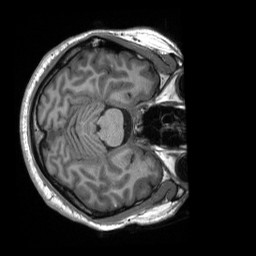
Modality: T1w
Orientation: axial
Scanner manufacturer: siemens
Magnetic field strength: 3 T
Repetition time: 2.3 s
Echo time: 0.00232 s